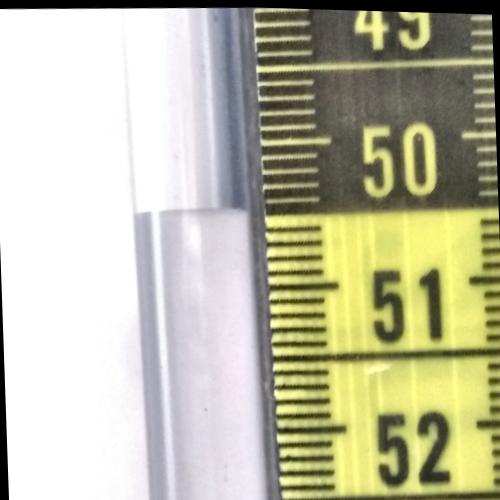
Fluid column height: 50.4 cm